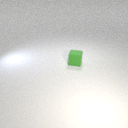
small green rubber cube